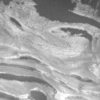
Label: not_dusty